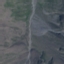
Land use / land cover: HerbaceousVegetation